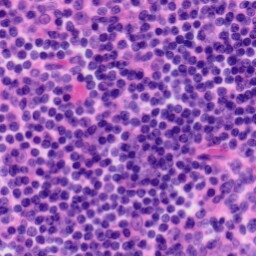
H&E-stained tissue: Tonsil